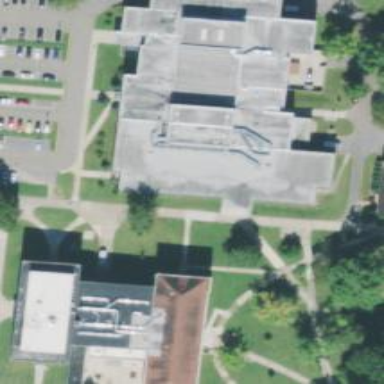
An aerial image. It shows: View of university building.